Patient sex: M
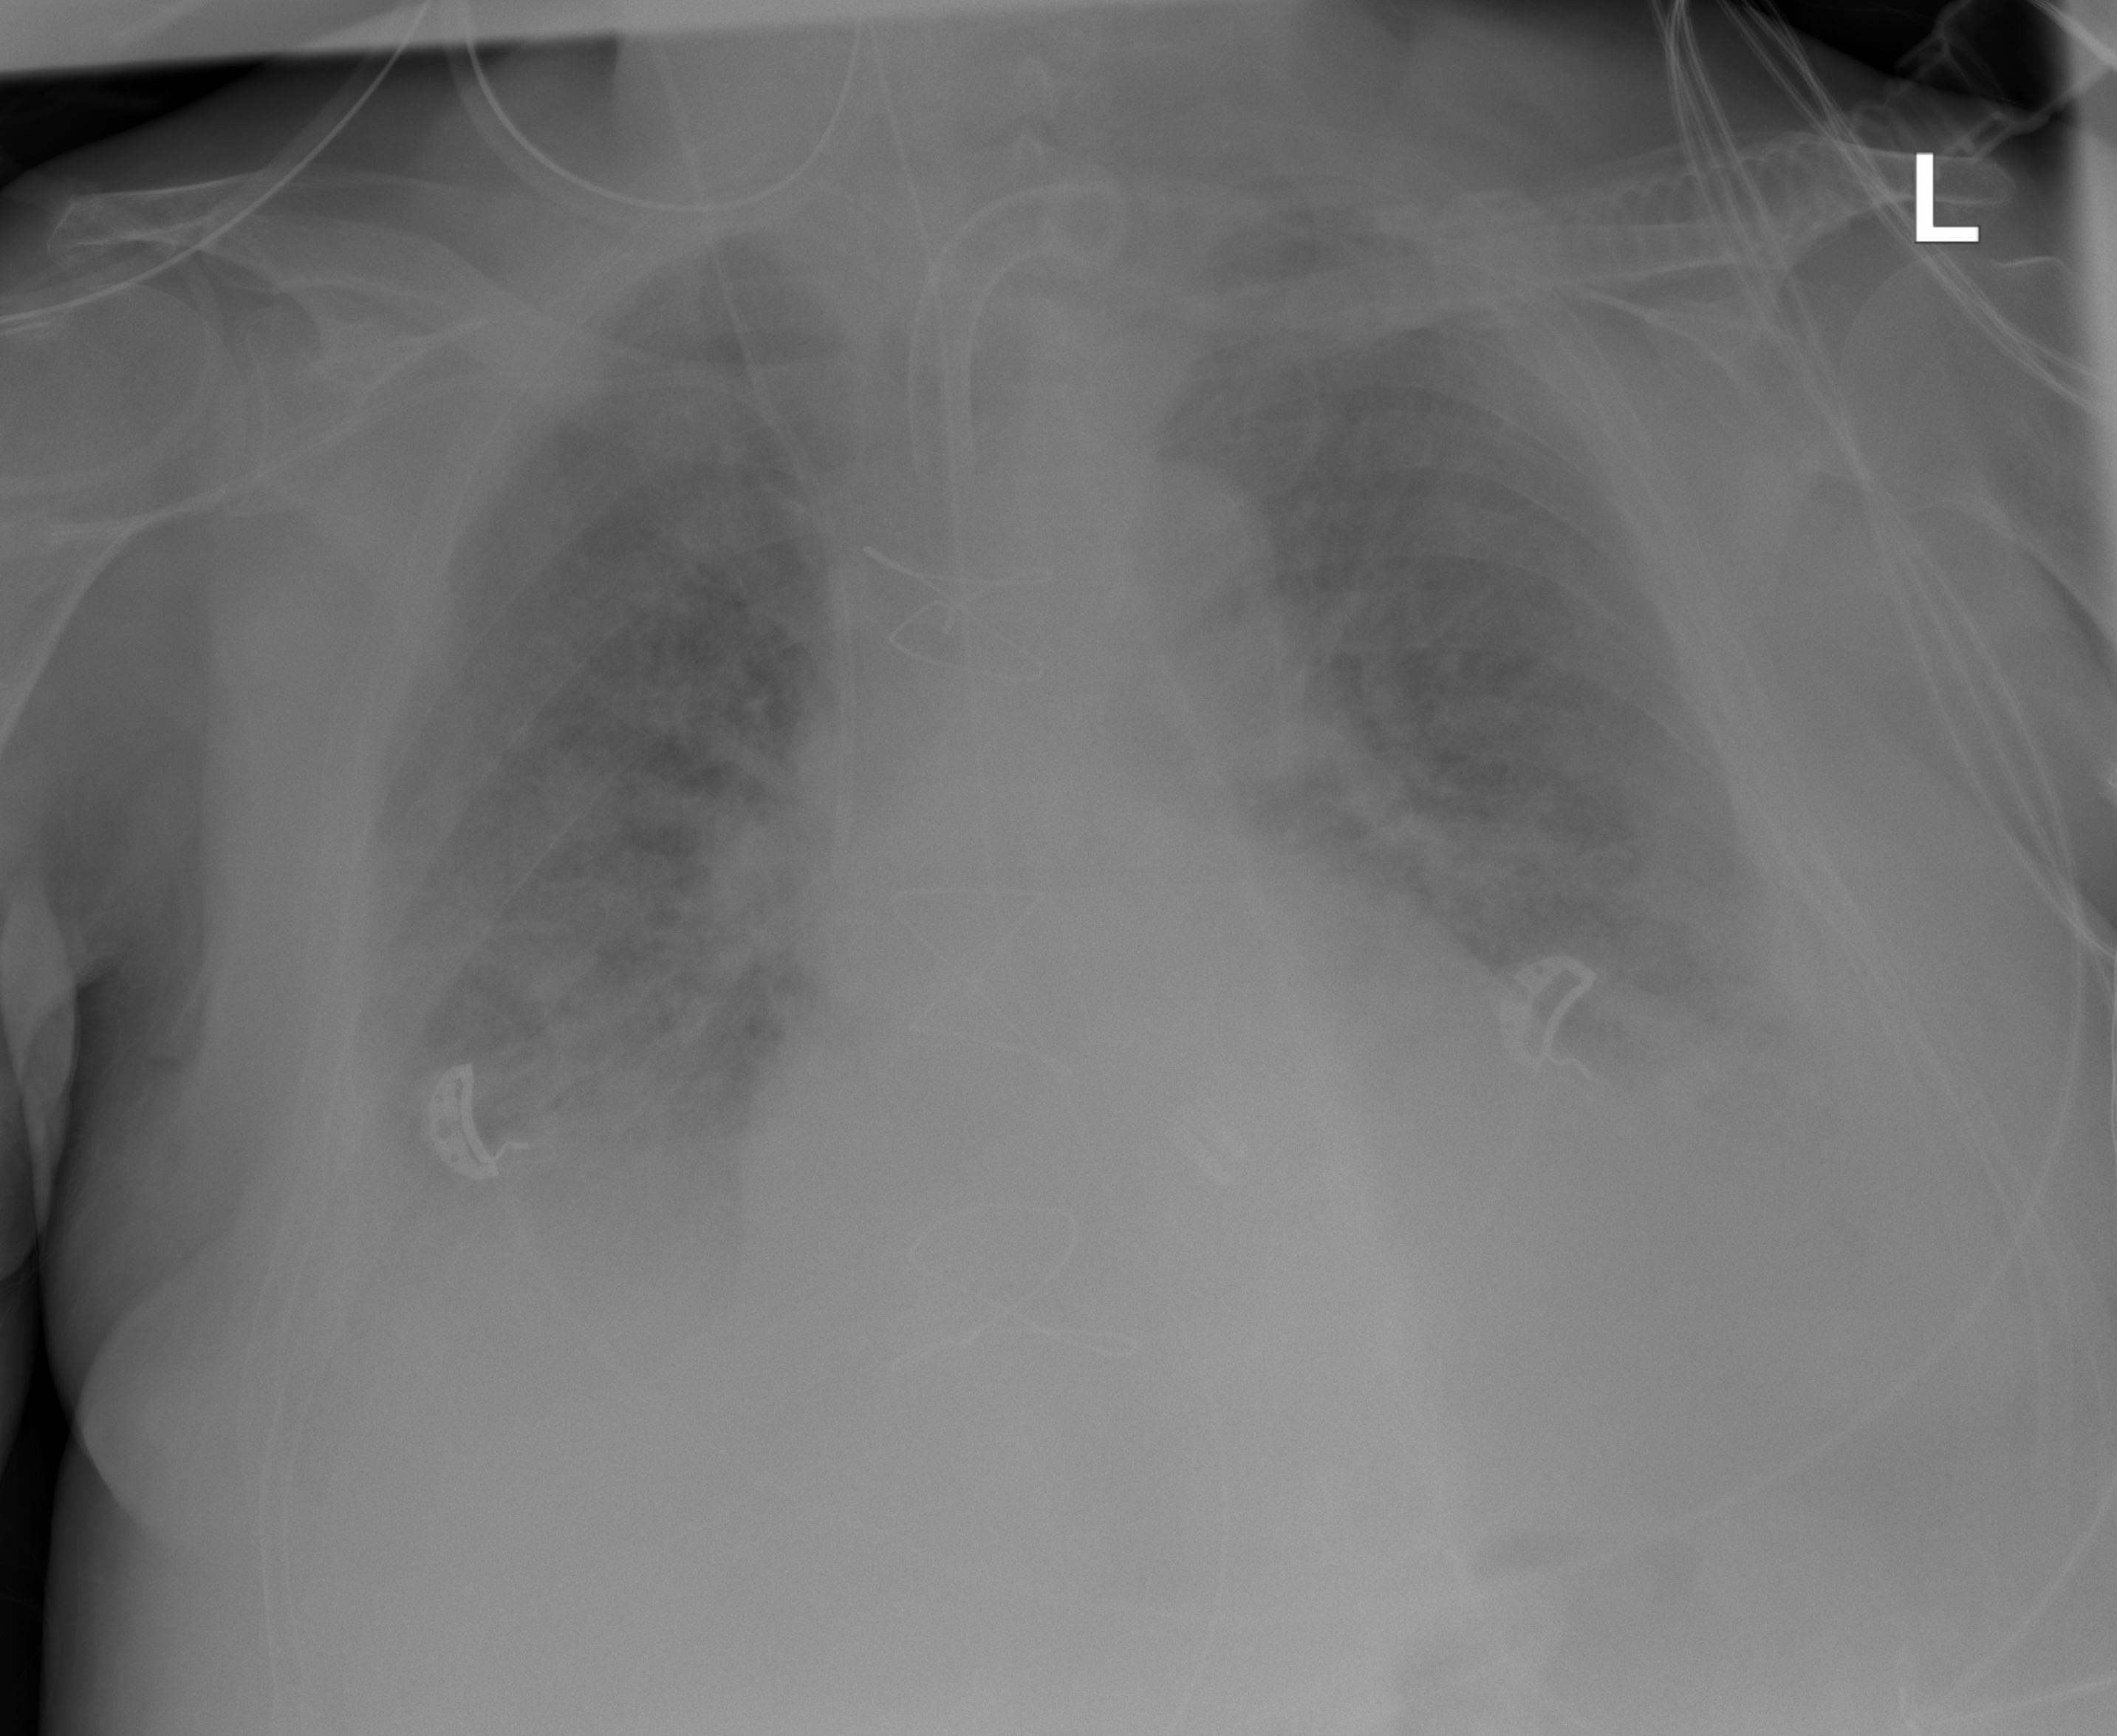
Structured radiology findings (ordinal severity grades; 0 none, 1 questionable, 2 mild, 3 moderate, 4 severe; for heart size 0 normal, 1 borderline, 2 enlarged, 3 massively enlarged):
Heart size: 2
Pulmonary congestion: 2
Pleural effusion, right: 2
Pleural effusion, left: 2
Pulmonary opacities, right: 3
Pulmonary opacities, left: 3
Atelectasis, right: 2
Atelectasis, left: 2